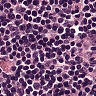
Metastatic tissue present: no